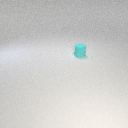
small cyan rubber cylinder